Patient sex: F
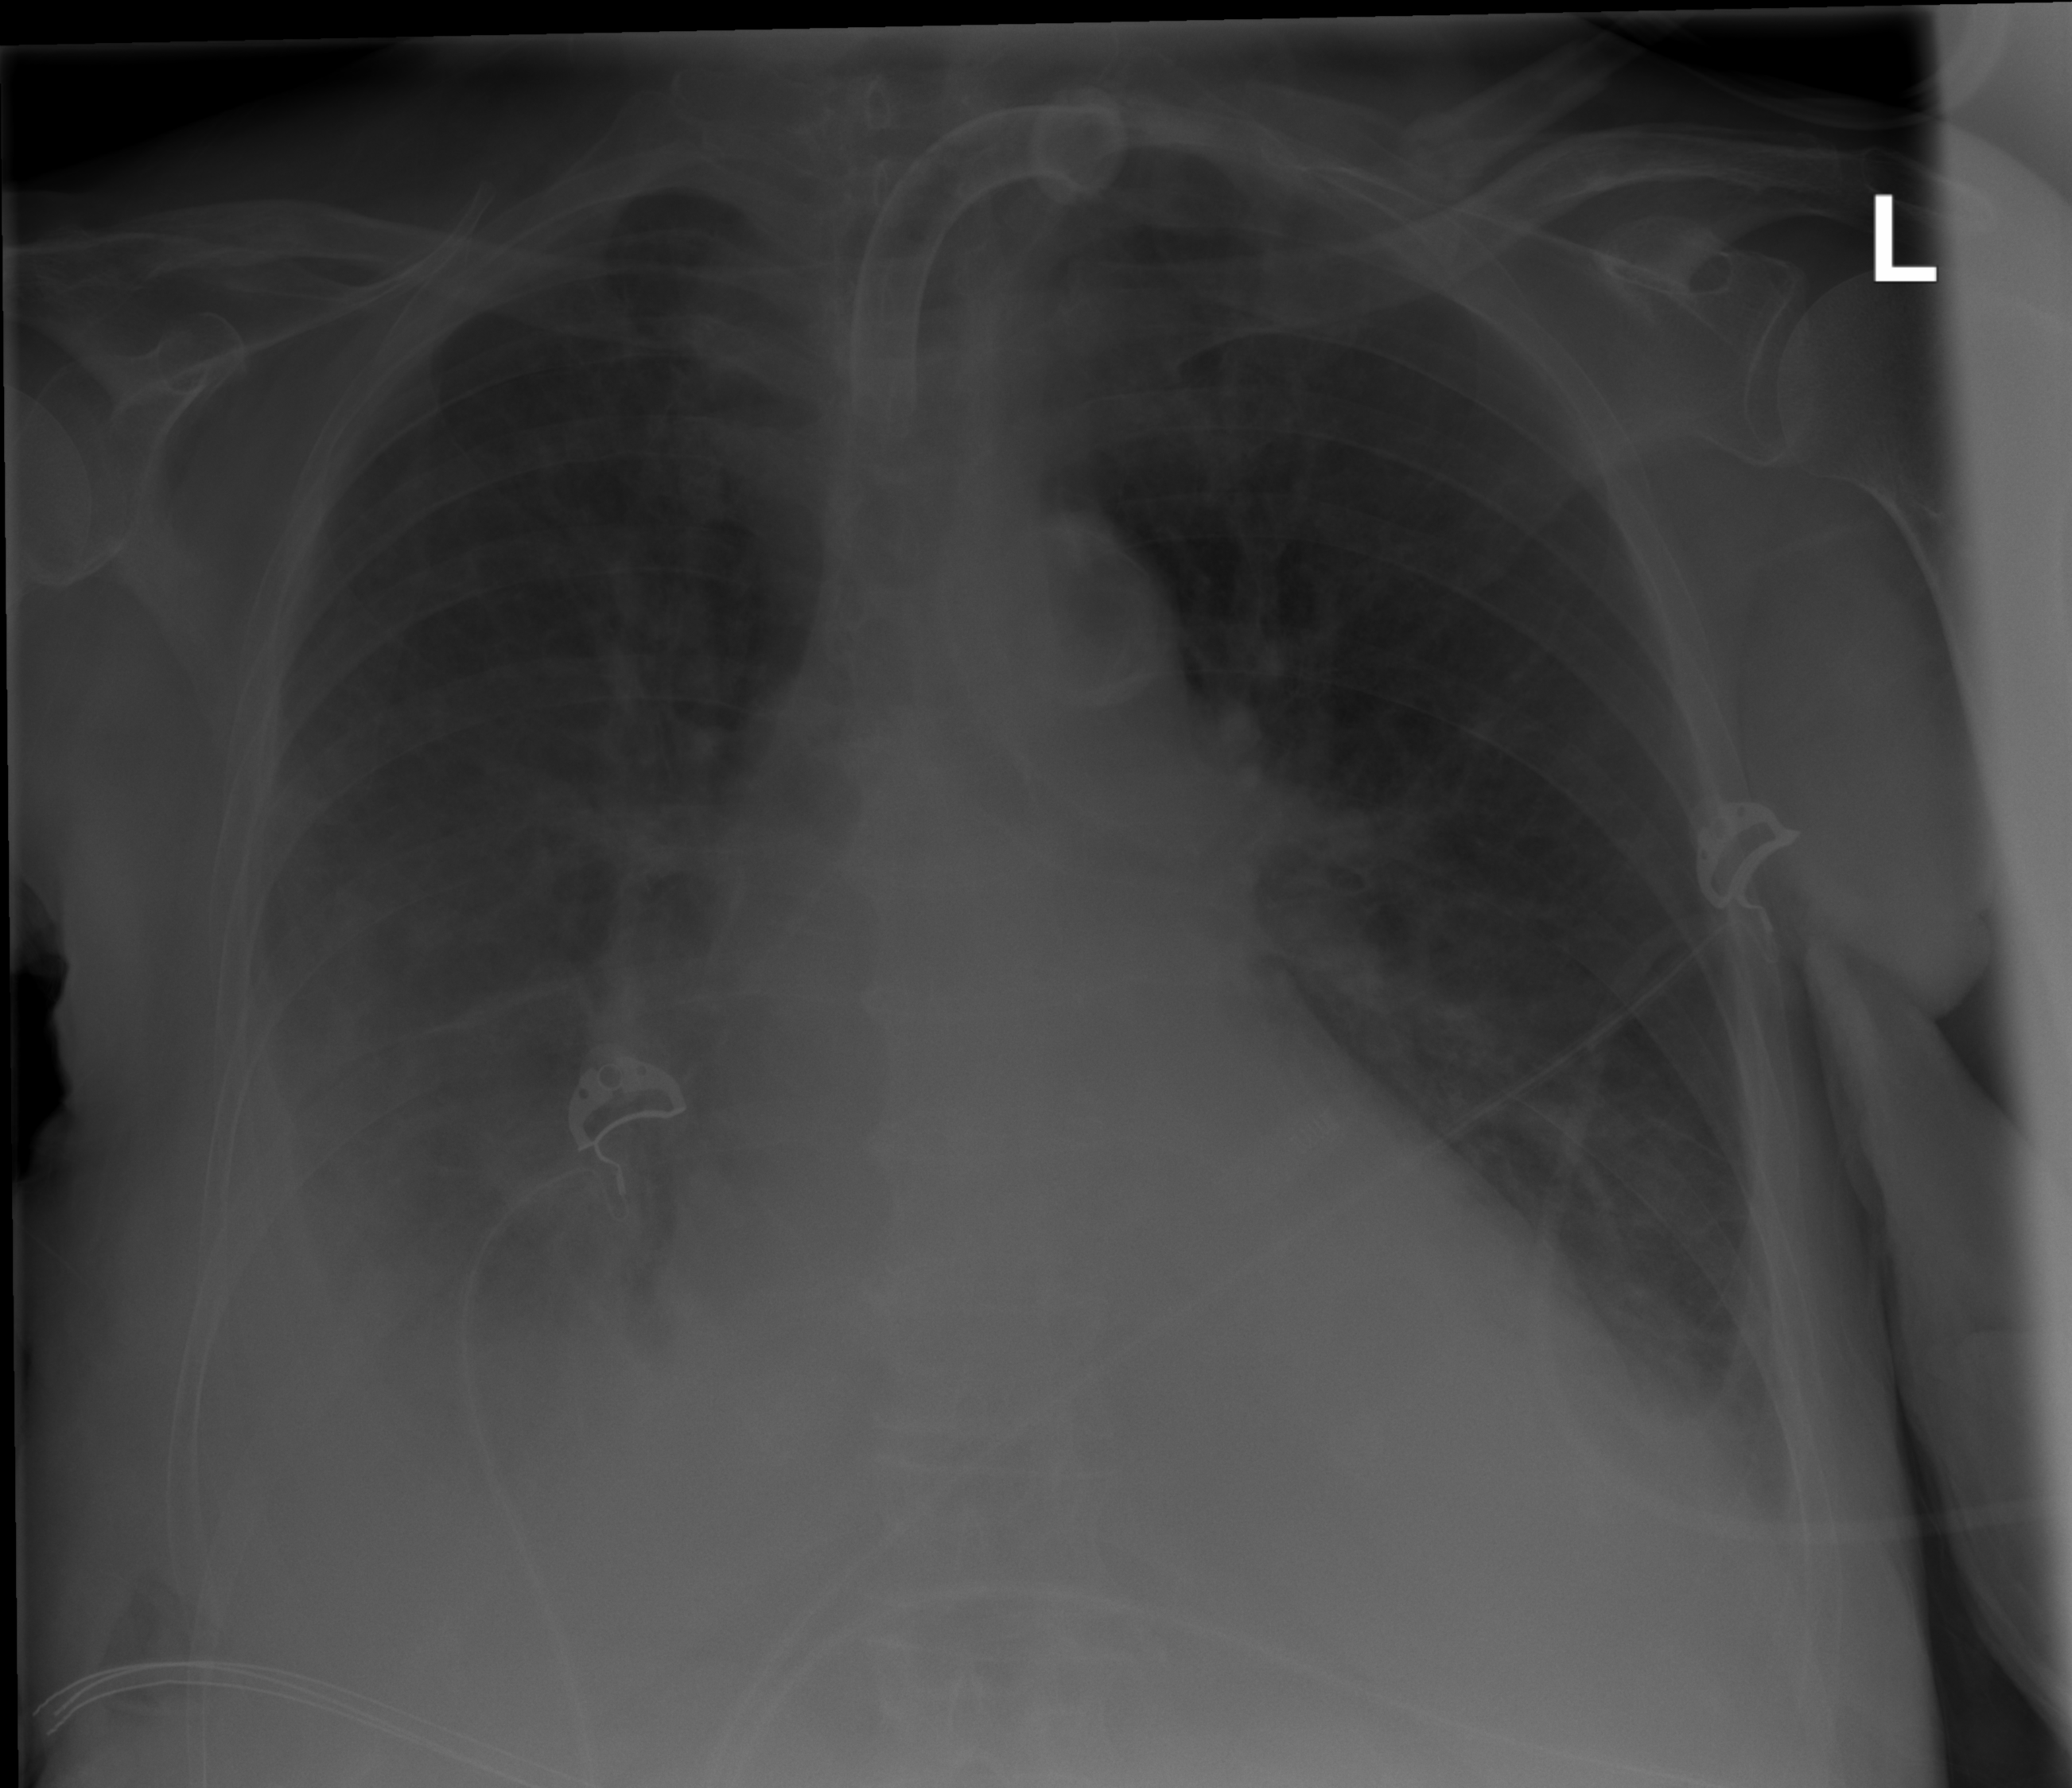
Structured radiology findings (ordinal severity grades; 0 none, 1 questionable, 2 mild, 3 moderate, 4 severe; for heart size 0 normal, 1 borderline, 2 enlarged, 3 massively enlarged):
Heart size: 2
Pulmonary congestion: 2
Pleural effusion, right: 3
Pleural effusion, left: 2
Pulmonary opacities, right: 0
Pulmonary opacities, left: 0
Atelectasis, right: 2
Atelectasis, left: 0